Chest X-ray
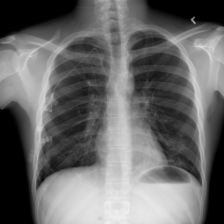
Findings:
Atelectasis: negative
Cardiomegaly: negative
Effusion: negative
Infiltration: negative
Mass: negative
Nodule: negative
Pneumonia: negative
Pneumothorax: negative
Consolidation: negative
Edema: negative
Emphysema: negative
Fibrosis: negative
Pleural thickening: negative
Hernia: negative